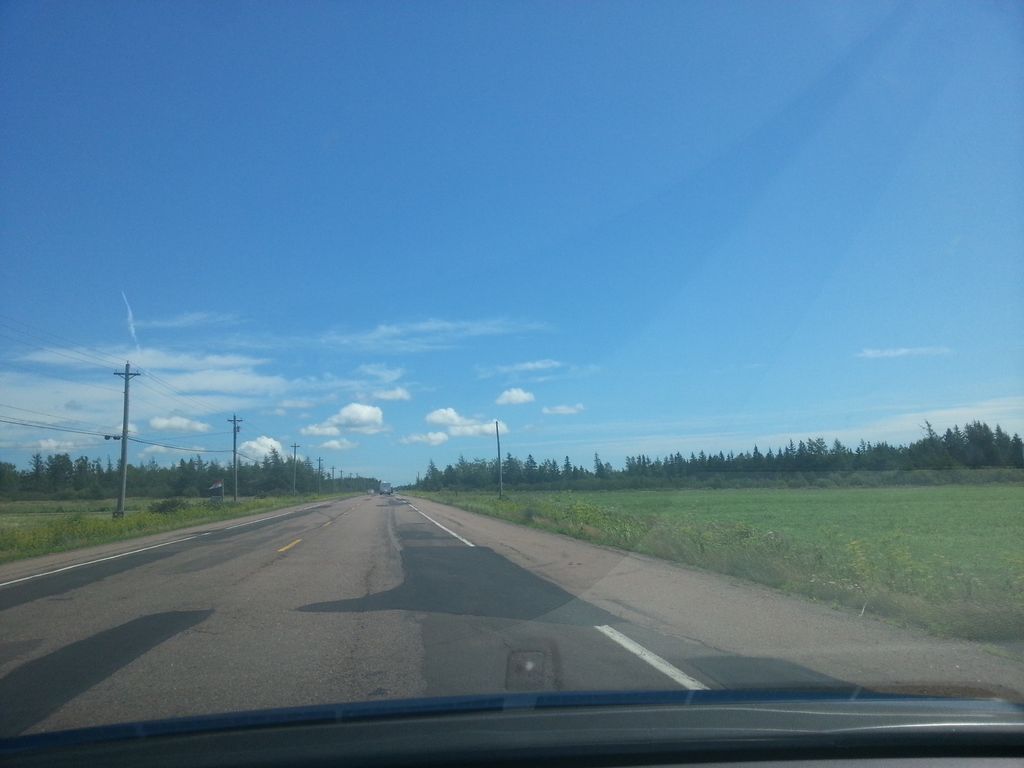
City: charlottetown